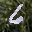
Label: 6